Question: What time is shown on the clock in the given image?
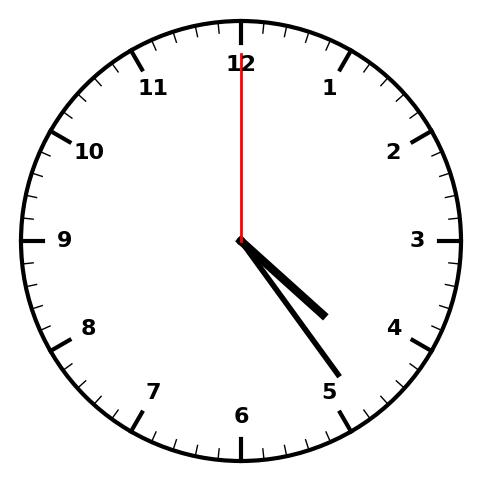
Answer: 04:24:00